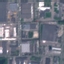
Land use / land cover class: Industrial